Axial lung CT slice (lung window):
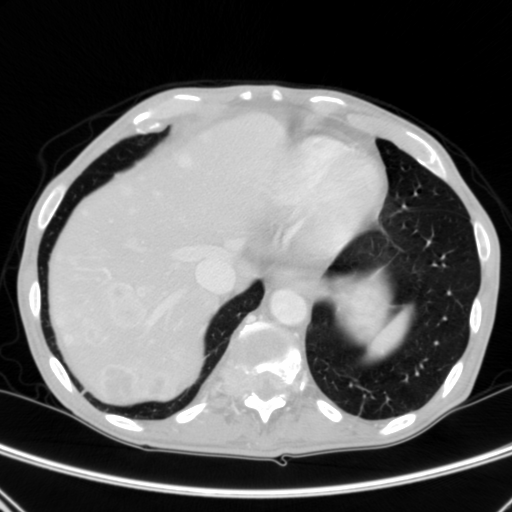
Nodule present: no